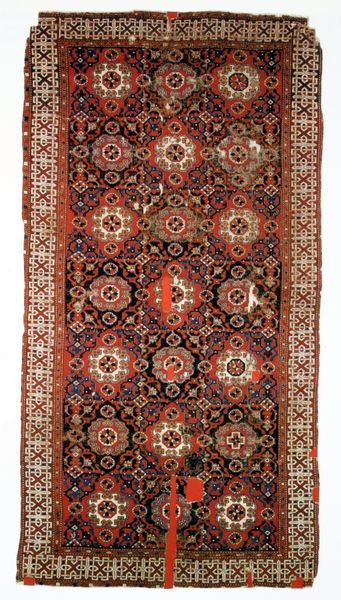
Titel: "Holbein"-Teppich
Standort: Berlin
Institution: Museum für Islamische Kunst
Schlagwörter: dunkel, weiß, frauen, blumen, braun, bunt, orange, schwarz, rose, rot, muster, ornament, teppich, alt, band, rahmen, boden, stoff, borte, seide, oval, umrandung, linien, rand, bordüre, wohnung, handarbeit, wolle, symmetrie, floral, ornamente, verzierung, läufer, foto, fotografie, motiv, ringe, kreuz, orient, orientalisch, rechteck, symmetrisch, kreise, reihe, gebet, kunst, photo, geometrisch, kaputt, kreuze, rechteckig, tapisserie, uneben, gestickt, teppisch, gewebe, textil, mittelfeld, wohnen, geometrie, gewebt, arabien, islam, perser, persien, türkei, tradition, weberei, photografie, moslem, iran, persisch, türken, irak, gebetsteppich, geknüpft, afghanistan, handgewebt, ausgefranzt, gewoben, mohamedaner, mohammedaner, muslima, palästina, persereppich, wandbhang, zerschlissen, farbfleck, teppich läufer rot webfehler, persie, ecken fehlen